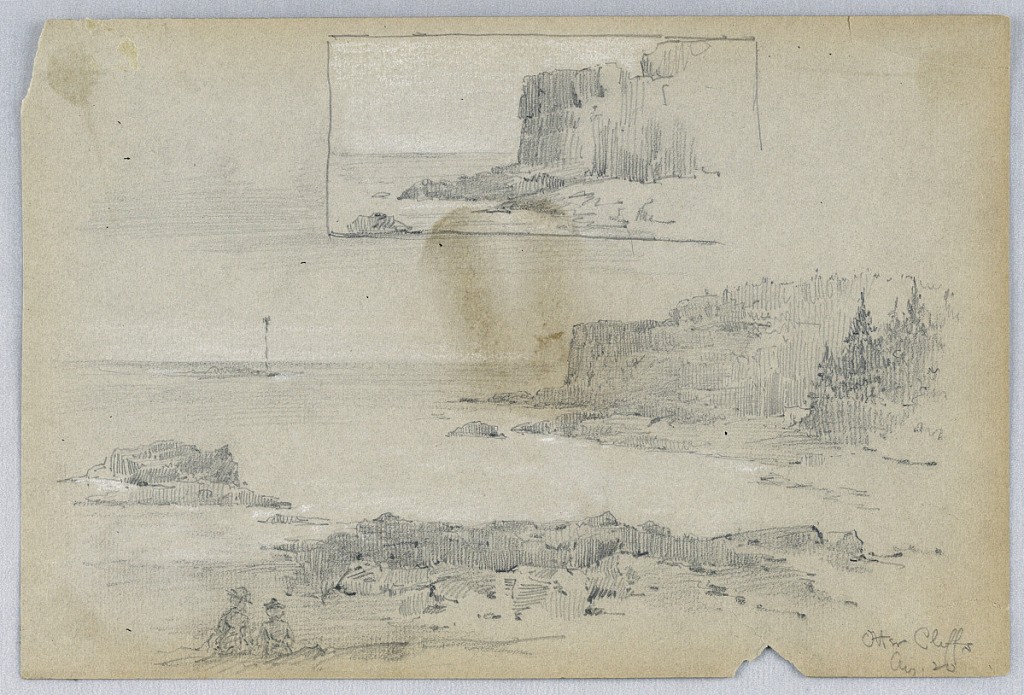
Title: Otter Cliffs
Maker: Arnold William Brunner, American, 1857–1925
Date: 1879–80
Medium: Graphite and white heightening on gray paper
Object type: Drawing
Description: Enclosed scene of mountains, top. Bottom, larger scene looking out to sea, lower right two figures sitting.